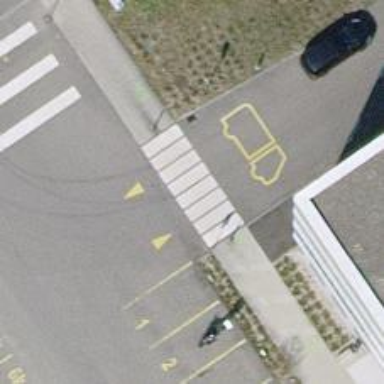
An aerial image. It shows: Footway with concrete surface.